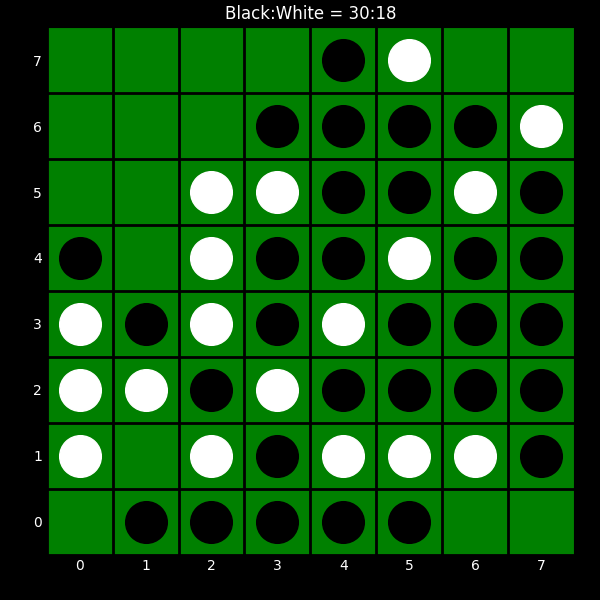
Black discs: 30
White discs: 18